Question: We recently upgraded to SQL Server 2017 from 2012 for reporting services. On the report manager, we try to include a description for each report because it is searchable and useful to the end user.
The description is getting cutoff in 2017. In an earlier version of SSRS (2012), the full description would be visible and would wrap to new lines if necessary. Is that a configurable option that I just haven't found yet?
What it looks like in 2017:

I understand that I can right-click on a report and it will display the full description or I can go to "Manage" it and see the full report. We would like to see the full description for reports on the page in list view instead of one at a time.
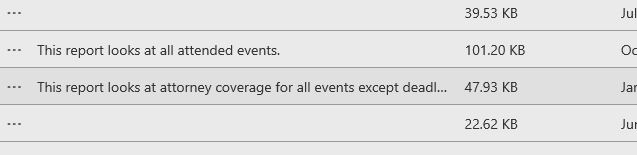
Answer: Seems it is by design , and there is not a variable method to change of the width of the description column in ssrs web portal. You could change the width in web element from browser's development tools, while it would restored when your refresh.
You could create a new website like ssrs web portal via ssrs rest api or soap api on your demand.
You could check the project sample <URL>.